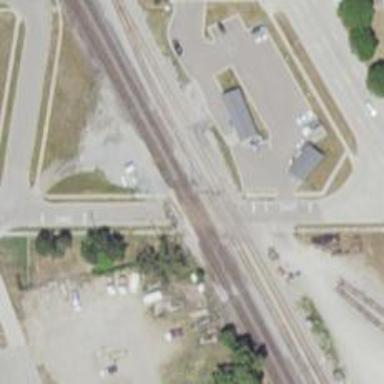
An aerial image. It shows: Railway crossing.